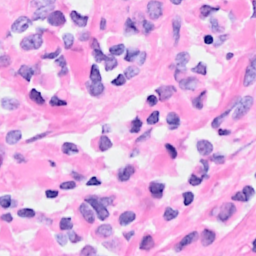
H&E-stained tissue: Breast